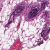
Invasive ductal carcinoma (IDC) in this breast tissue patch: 0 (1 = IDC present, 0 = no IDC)